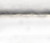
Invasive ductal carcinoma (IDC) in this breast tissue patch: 0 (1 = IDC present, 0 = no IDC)